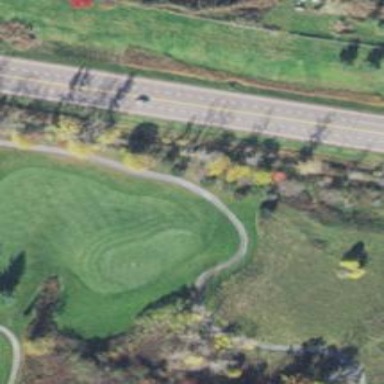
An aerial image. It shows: Grassy area designated as golf fairway.